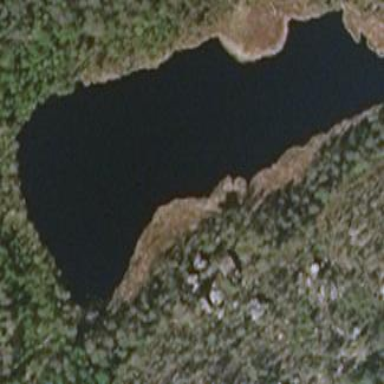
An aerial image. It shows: Pond with natural water.